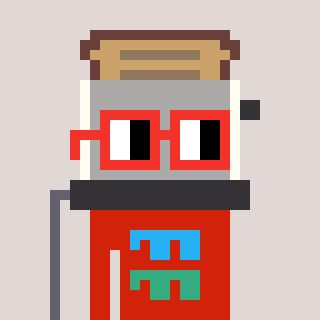
a pixel art character with square red glasses, a toaster-shaped head and a red-colored body on a warm background